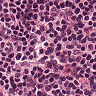
Metastatic tissue present: no